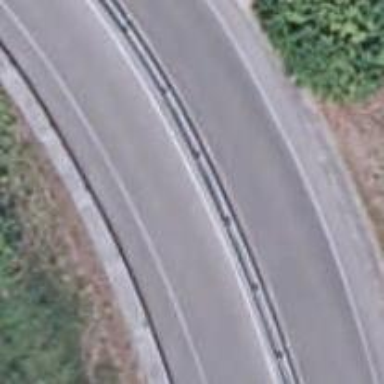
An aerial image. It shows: Motorway link.